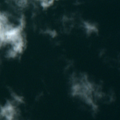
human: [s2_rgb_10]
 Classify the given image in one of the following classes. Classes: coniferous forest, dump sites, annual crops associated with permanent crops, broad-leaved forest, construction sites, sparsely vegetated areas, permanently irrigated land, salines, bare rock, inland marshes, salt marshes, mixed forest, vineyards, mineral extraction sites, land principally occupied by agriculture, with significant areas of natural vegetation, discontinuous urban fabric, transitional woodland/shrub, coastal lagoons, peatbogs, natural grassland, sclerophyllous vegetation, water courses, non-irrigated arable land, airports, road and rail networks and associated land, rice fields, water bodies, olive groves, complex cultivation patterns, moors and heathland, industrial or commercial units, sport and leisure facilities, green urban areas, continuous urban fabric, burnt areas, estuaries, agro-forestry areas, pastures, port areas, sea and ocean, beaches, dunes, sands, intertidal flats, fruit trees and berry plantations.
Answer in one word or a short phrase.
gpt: sea and ocean